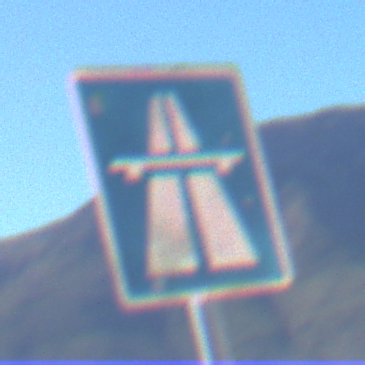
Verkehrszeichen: Autobahn
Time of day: MorningAfternoon
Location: Outdoor (RoadRail)
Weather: Clear
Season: NotSpecified
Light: Natural